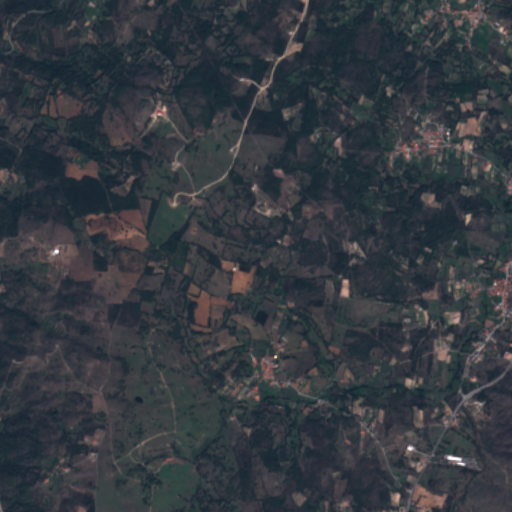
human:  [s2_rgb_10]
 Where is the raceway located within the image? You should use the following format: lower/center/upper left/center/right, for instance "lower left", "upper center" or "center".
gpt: The raceway is located in the lower right of the image.
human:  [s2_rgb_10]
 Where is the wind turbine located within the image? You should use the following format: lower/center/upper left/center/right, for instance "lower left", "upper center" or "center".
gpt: The wind turbine is located in the upper center of the image.
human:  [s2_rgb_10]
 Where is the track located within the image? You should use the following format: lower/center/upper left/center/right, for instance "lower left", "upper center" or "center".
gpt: There is no track in the image.